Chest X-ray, AP view. Patient: 15 years old, sex M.
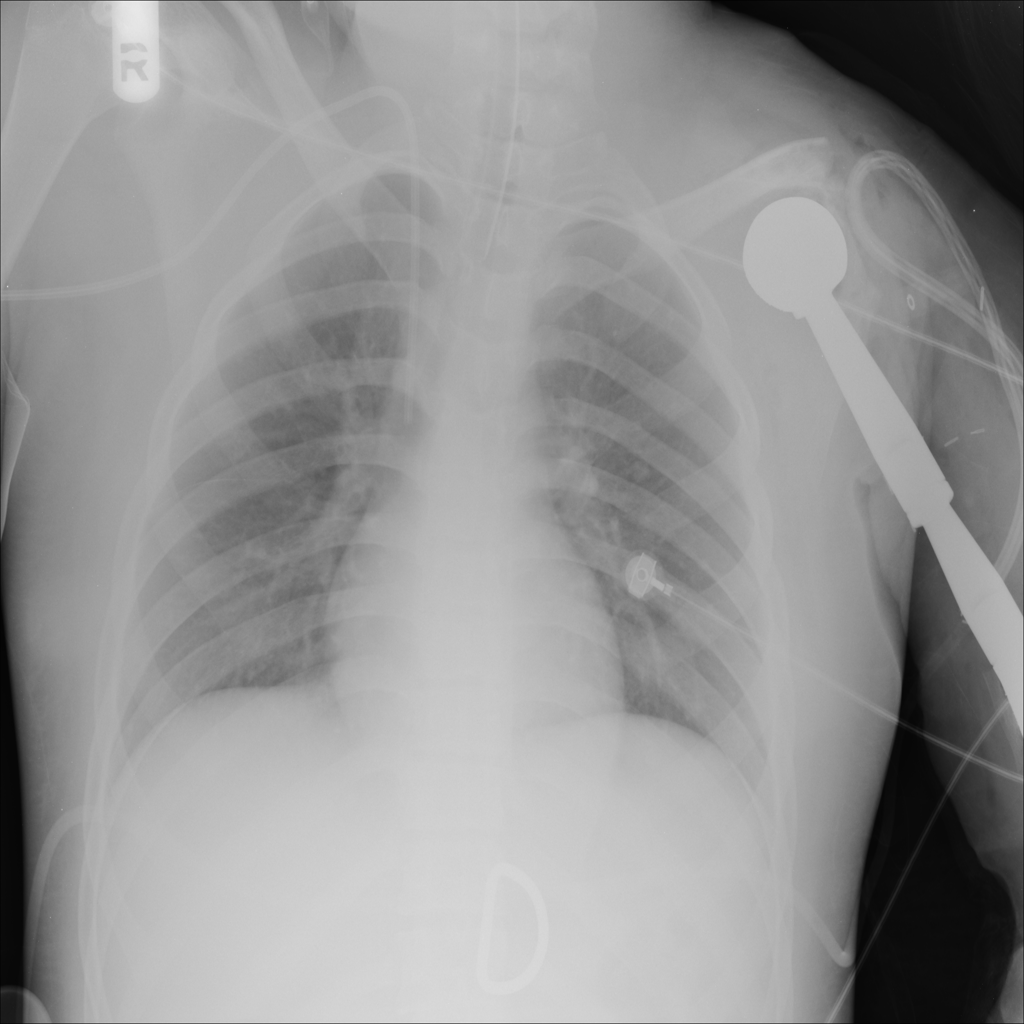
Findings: No Finding